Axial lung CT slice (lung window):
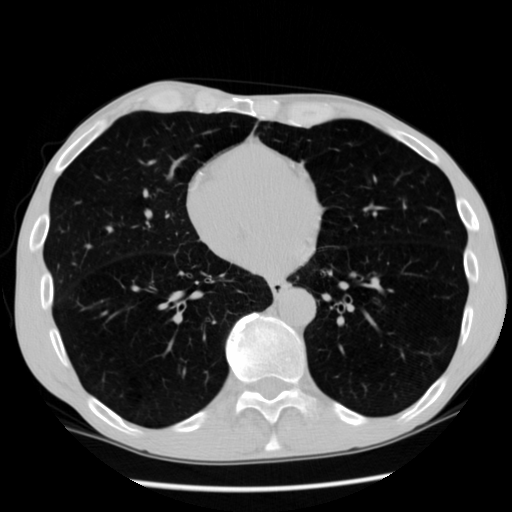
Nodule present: no